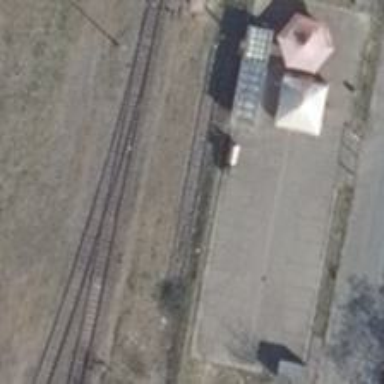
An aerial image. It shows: Railway switch.